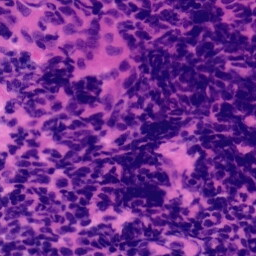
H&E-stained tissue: Tonsil